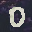
Label: 0